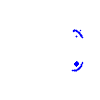
Particle: pion